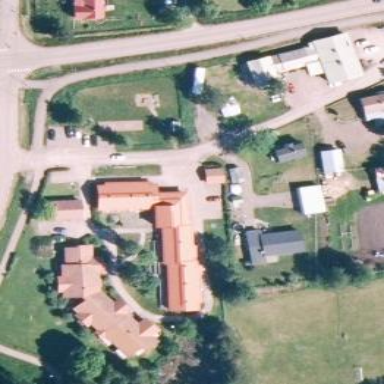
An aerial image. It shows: Service building.